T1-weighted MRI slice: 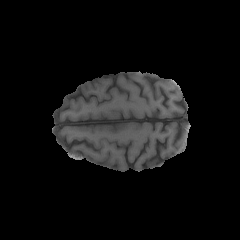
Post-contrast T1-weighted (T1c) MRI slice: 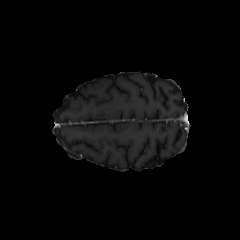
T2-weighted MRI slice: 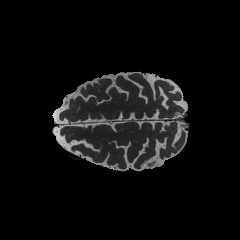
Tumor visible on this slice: no